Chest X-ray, AP view. Patient: 39 years old, sex M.
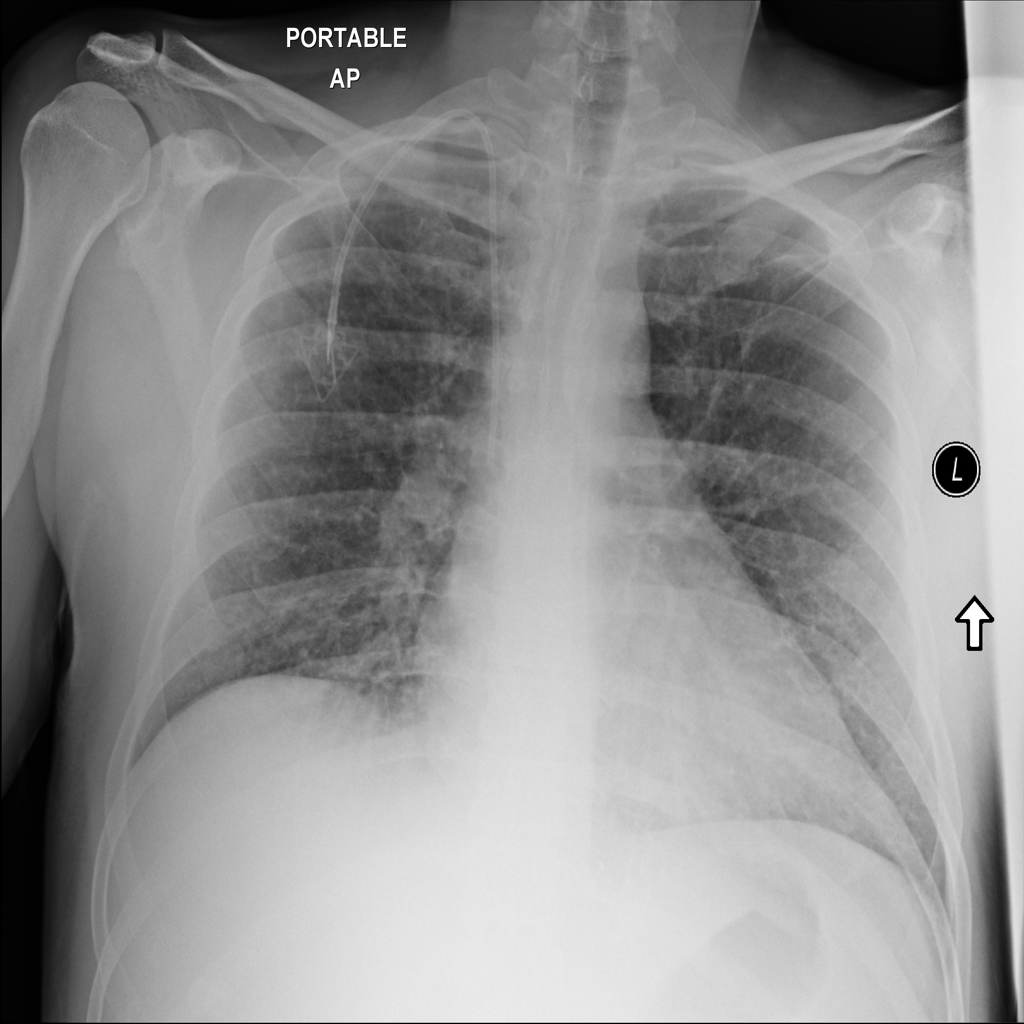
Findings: Nodule